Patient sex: M
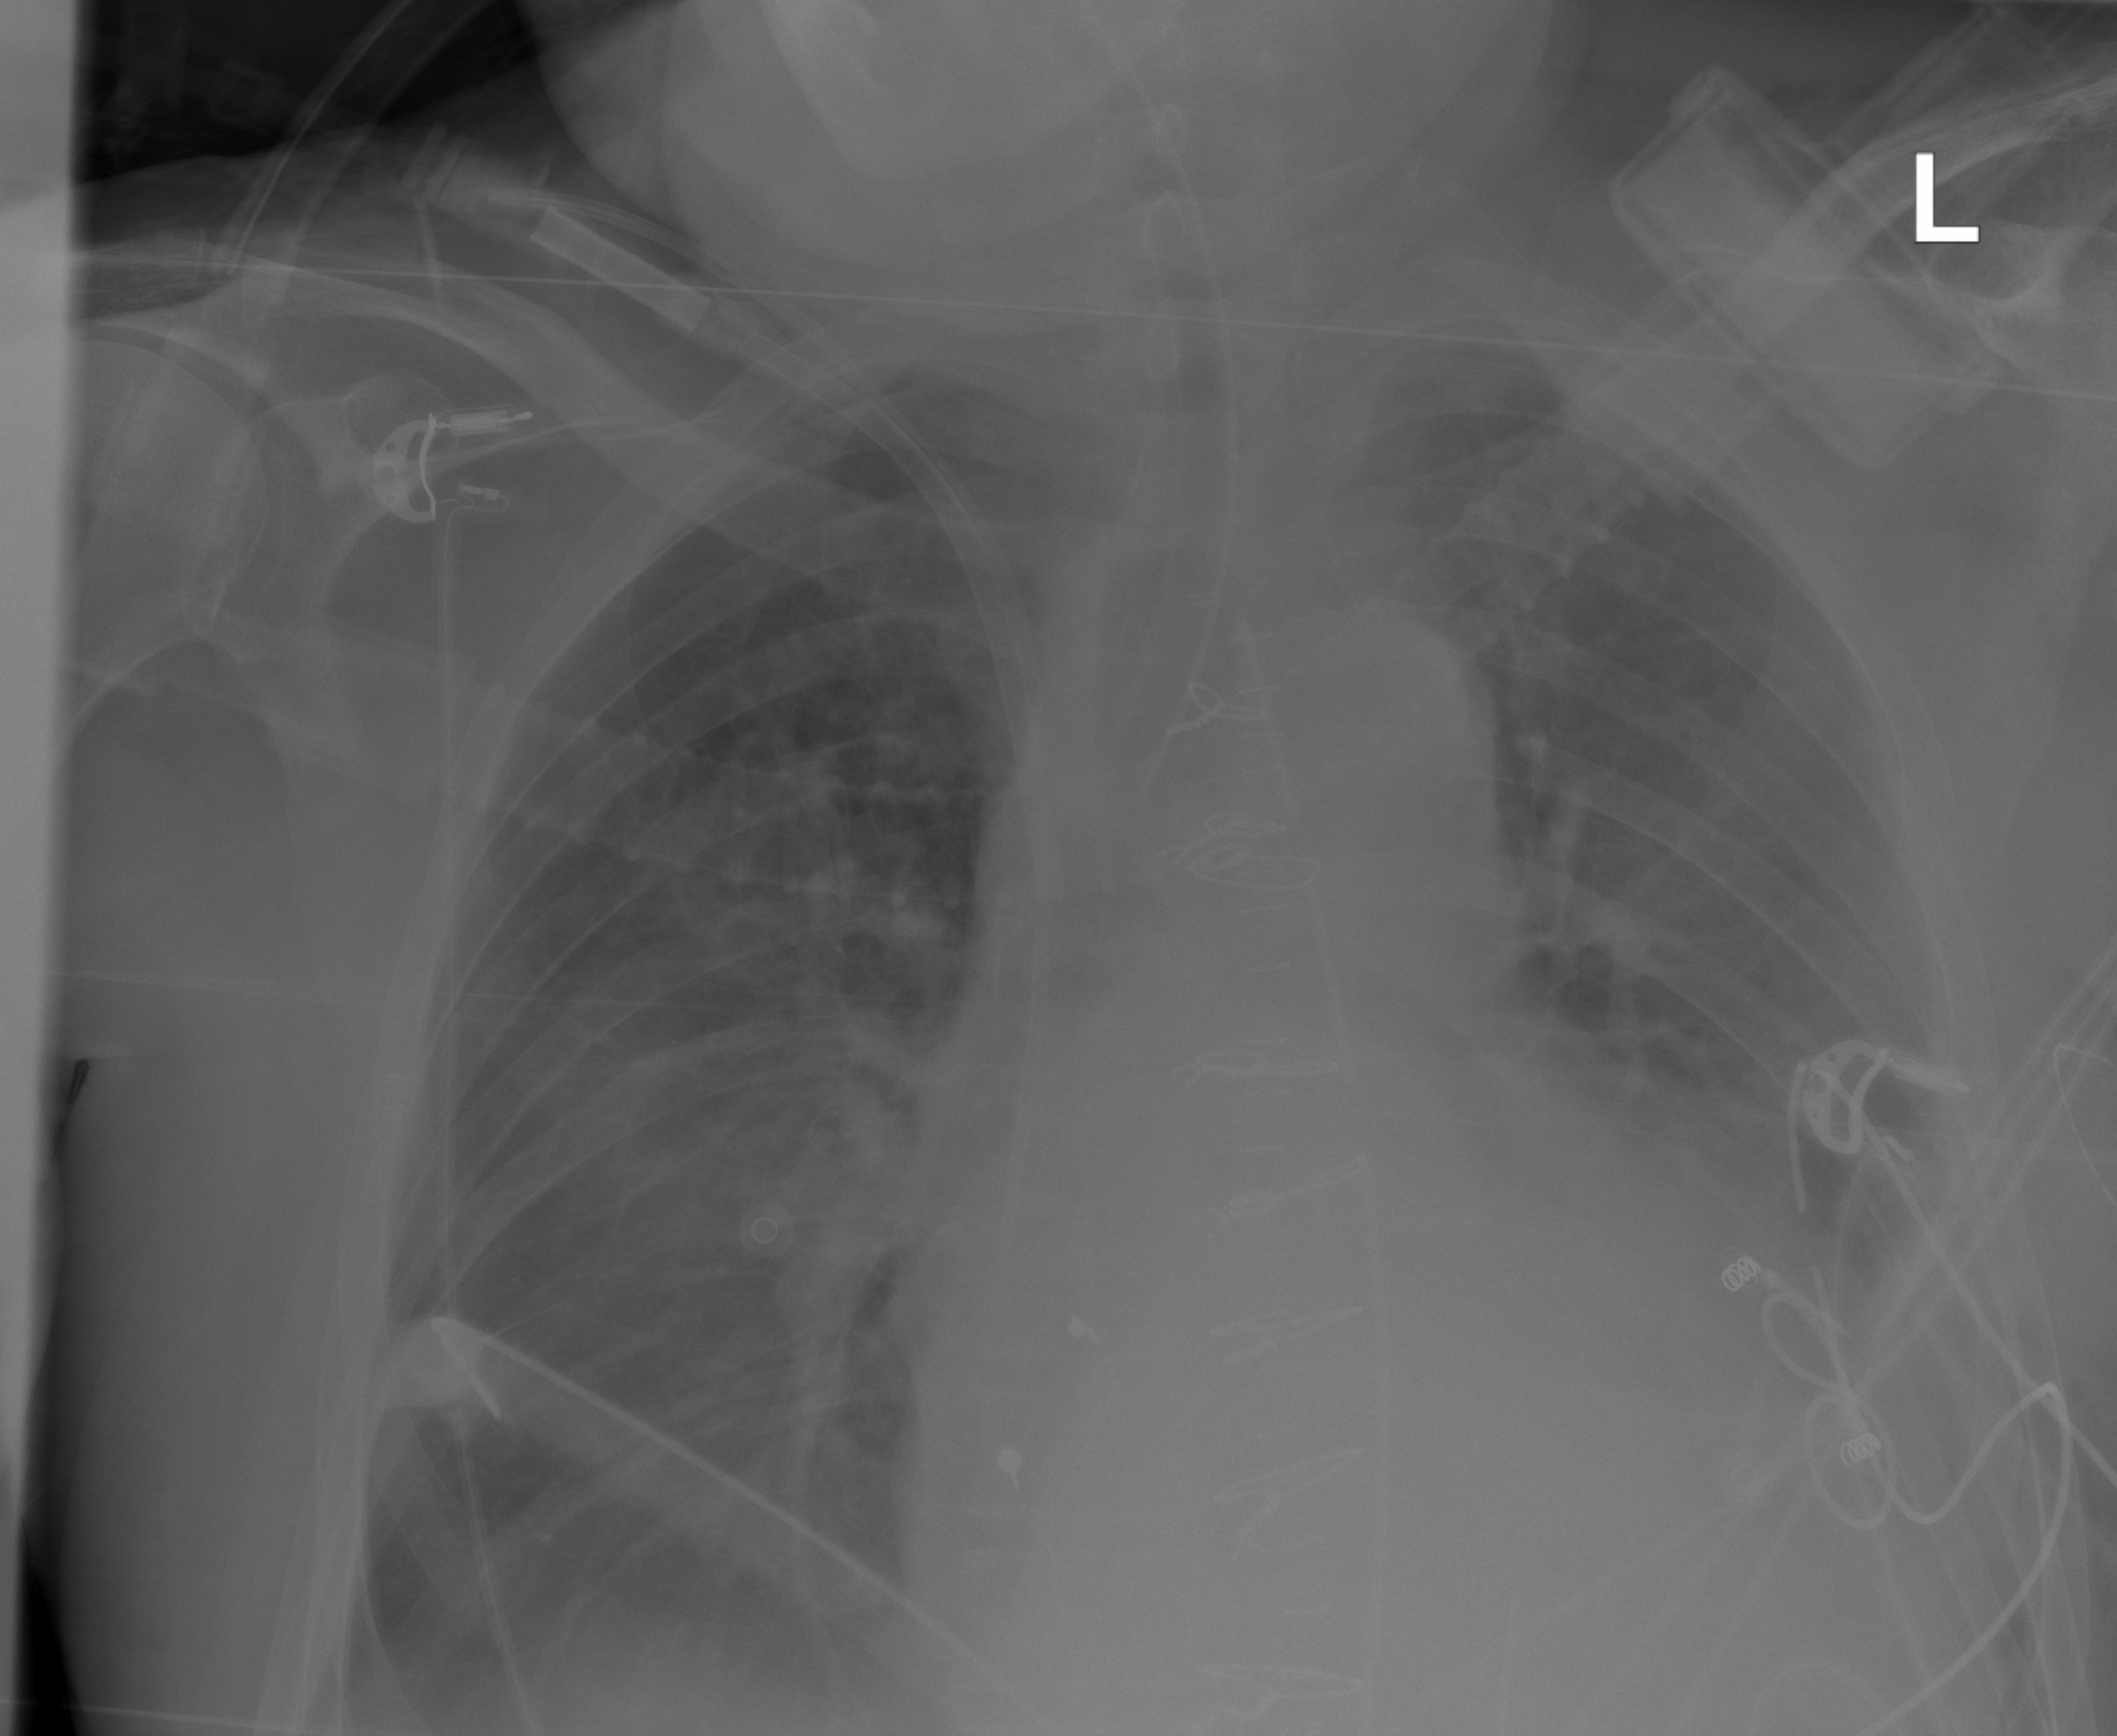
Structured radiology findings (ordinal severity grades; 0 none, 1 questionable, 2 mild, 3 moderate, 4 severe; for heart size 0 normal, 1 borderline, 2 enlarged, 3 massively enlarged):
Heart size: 2
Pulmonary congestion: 0
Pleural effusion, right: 2
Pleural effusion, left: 3
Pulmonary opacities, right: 0
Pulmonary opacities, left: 1
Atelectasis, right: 2
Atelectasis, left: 2